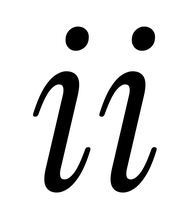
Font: InstrumentSerif-Italic